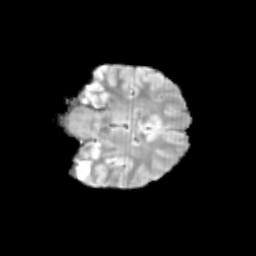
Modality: T2w
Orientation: coronal
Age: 12
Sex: male
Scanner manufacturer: siemens
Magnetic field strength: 3 T
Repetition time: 3.8 s
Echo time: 0.07 s